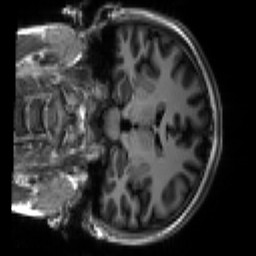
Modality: T1w
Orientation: coronal
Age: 20
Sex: male
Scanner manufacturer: siemens
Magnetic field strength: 3 T
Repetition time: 2.3 s
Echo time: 0.00266 s